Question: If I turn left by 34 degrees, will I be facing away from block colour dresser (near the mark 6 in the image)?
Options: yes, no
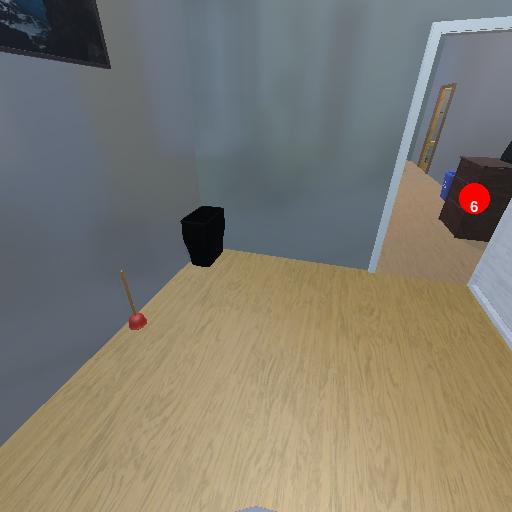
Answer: yes